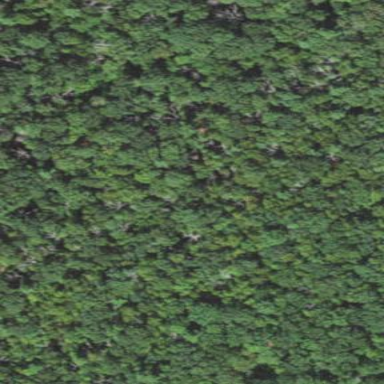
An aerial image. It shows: Broadleaved woodland area.